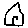
Label: house